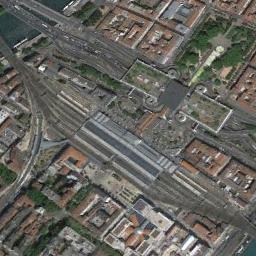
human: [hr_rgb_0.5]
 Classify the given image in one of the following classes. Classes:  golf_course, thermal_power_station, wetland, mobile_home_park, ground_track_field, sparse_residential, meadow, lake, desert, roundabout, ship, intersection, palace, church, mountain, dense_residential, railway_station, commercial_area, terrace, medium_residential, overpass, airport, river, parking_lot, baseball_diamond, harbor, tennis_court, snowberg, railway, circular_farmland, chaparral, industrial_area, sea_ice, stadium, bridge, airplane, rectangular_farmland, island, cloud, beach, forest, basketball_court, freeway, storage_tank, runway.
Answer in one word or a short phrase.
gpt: railway_station